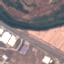
Label: Highway